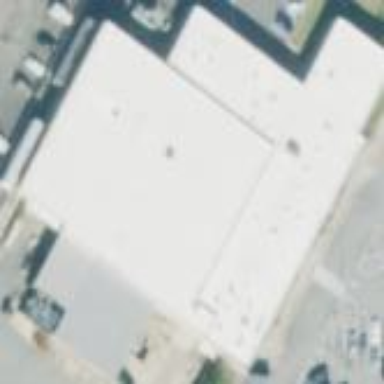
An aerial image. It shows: Mall building.